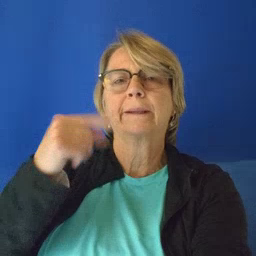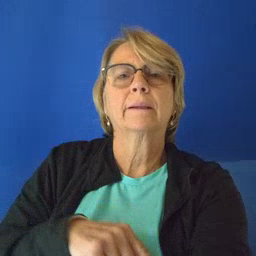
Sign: green